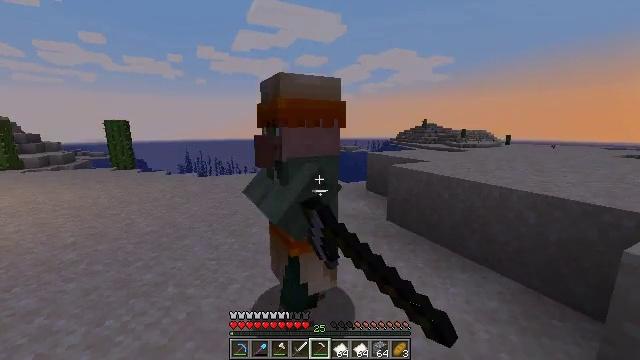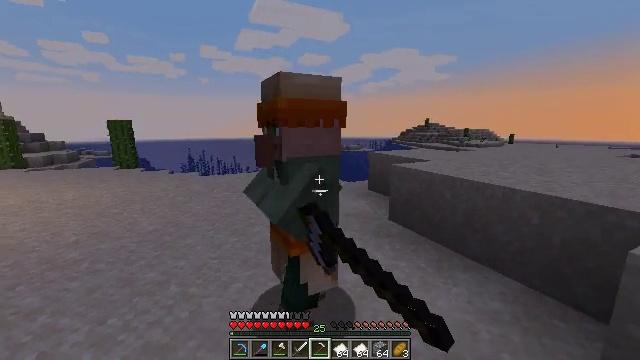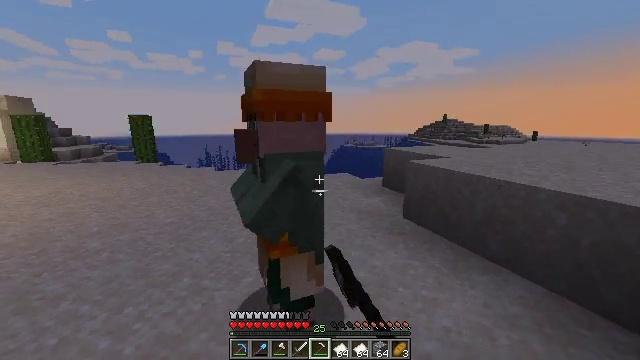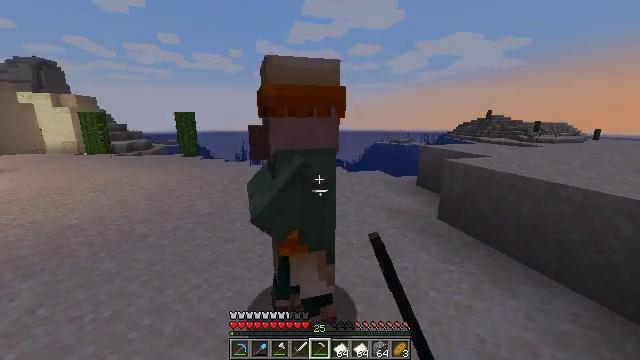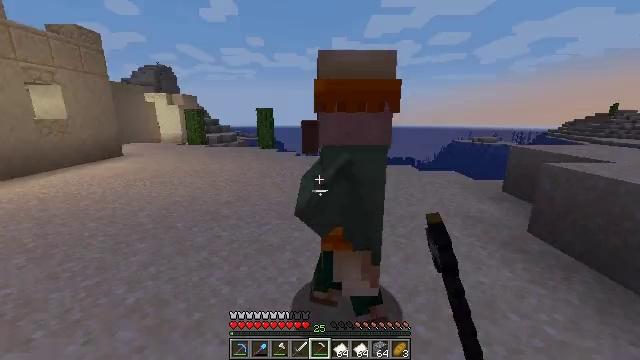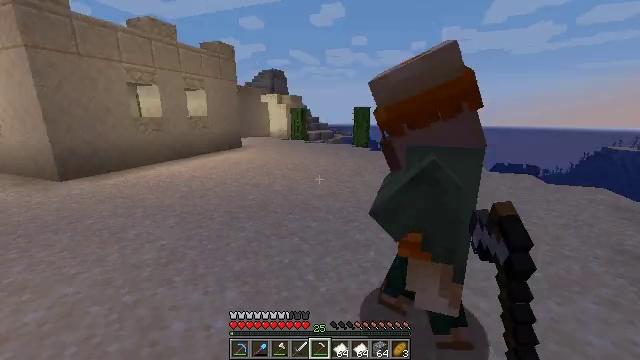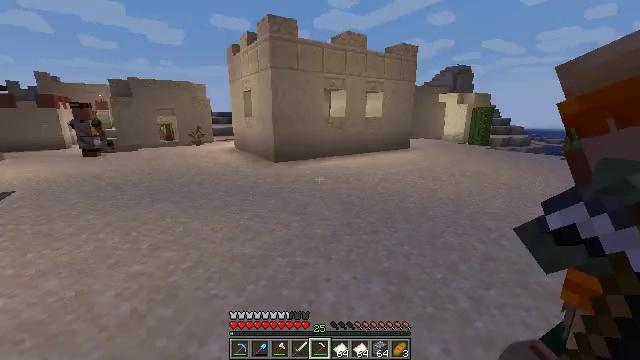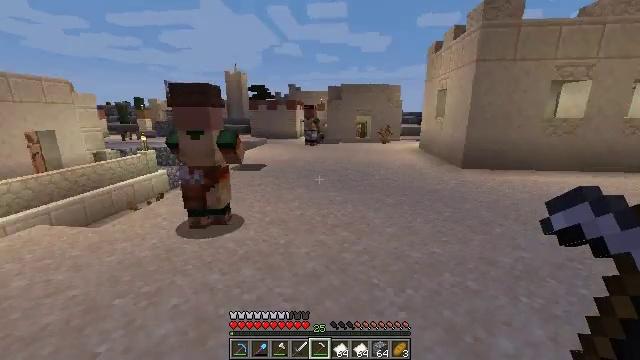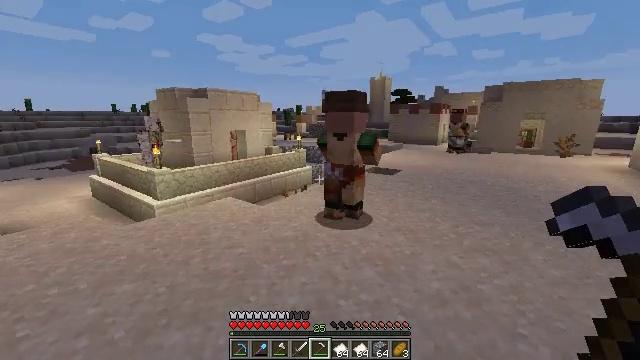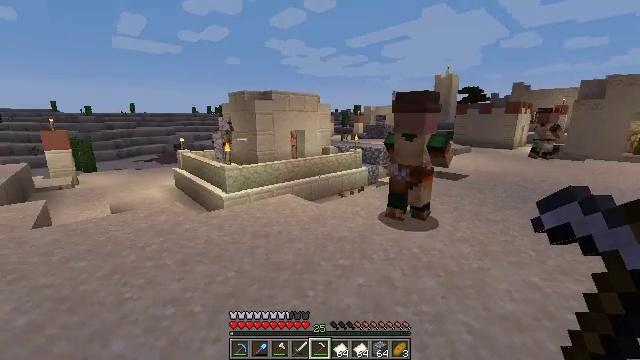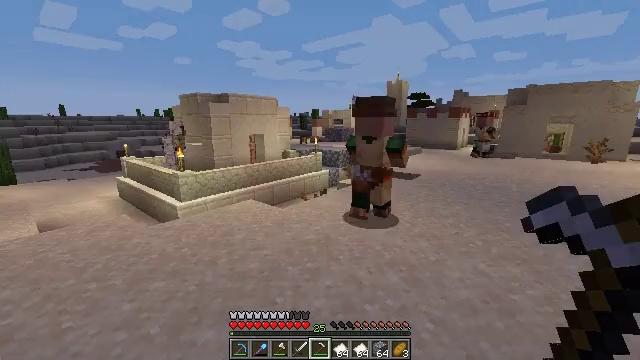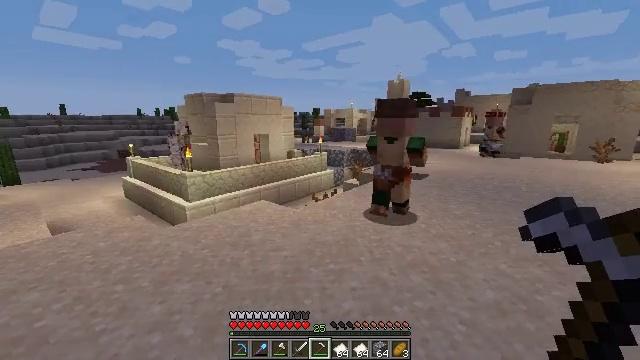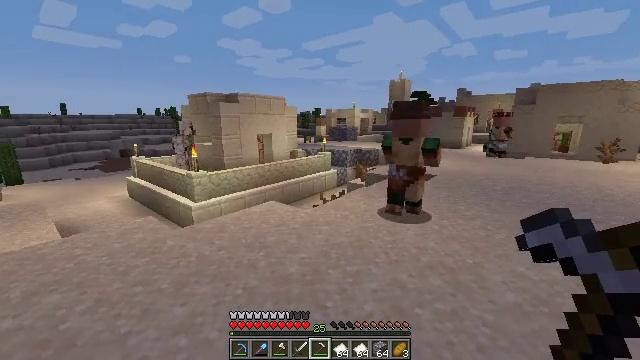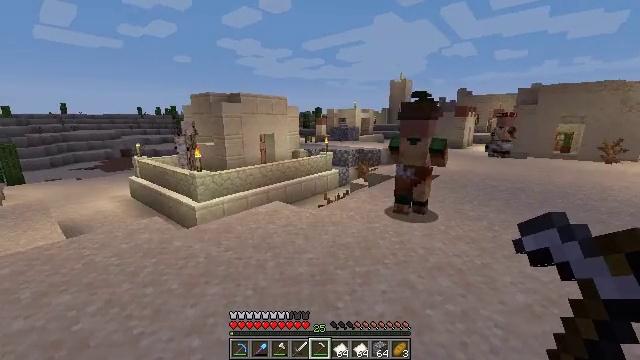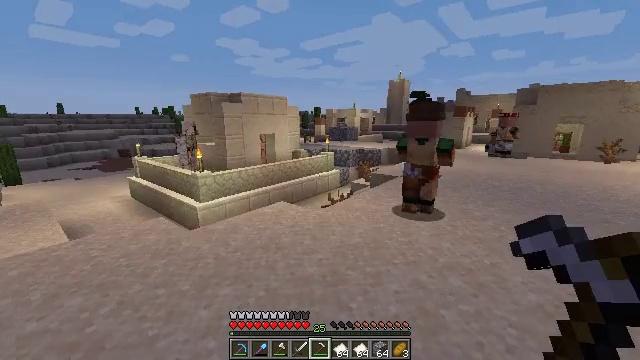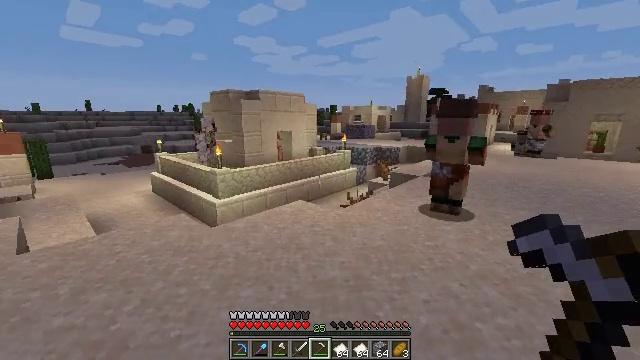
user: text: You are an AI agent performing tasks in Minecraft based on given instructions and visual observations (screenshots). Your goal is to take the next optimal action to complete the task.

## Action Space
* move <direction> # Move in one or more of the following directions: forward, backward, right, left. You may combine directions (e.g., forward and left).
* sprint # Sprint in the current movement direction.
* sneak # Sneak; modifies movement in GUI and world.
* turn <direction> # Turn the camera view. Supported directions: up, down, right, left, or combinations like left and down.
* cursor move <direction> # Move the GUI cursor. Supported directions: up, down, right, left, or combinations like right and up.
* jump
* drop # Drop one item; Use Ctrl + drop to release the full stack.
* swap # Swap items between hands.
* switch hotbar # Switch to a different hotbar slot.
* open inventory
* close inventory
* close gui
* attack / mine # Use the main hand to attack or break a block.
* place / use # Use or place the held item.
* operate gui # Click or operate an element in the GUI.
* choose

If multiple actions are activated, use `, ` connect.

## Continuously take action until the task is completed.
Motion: motion action
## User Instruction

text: Remove an iron hoe from the inventory.
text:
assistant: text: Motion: use / place
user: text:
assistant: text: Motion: turn left
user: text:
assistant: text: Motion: turn left
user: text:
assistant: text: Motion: turn left
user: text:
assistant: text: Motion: turn left
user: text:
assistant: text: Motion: turn left
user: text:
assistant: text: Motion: turn left
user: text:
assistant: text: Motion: turn left
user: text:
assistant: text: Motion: move left, turn left
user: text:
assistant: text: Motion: move left, turn right
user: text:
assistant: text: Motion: move left
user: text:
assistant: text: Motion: move left
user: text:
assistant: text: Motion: move left
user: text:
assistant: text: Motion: move forward
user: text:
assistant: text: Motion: move forward, turn left
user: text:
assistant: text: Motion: move forward, turn left and down
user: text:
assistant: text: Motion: move forward, turn left and down
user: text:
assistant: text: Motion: move forward, turn left and down
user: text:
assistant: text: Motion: move forward, turn left and down
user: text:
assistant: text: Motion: move forward, turn left
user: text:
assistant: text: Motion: move forward, turn left
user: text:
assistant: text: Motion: move forward
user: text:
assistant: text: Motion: move forward
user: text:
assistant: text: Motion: move forward
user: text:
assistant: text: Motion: move forward
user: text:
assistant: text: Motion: move forward
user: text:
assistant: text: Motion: move forward and move right
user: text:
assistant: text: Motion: move forward and move right
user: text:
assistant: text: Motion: move forward and move right, turn right
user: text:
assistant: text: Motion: move forward and move right, turn right